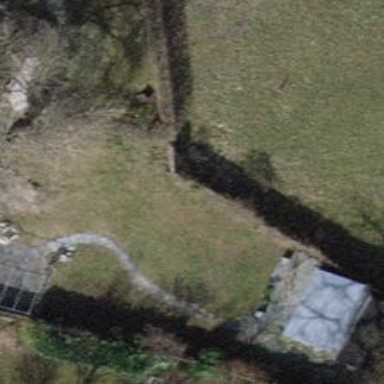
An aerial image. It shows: Hedge barrier.